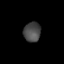
Tissue: lung
Cell type: Epithelial cells
Senescence score: 0.1803
Nuclear area (px): 329
Mean DAPI intensity: 73.116